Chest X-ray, PA view. Patient: 23 years old, sex M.
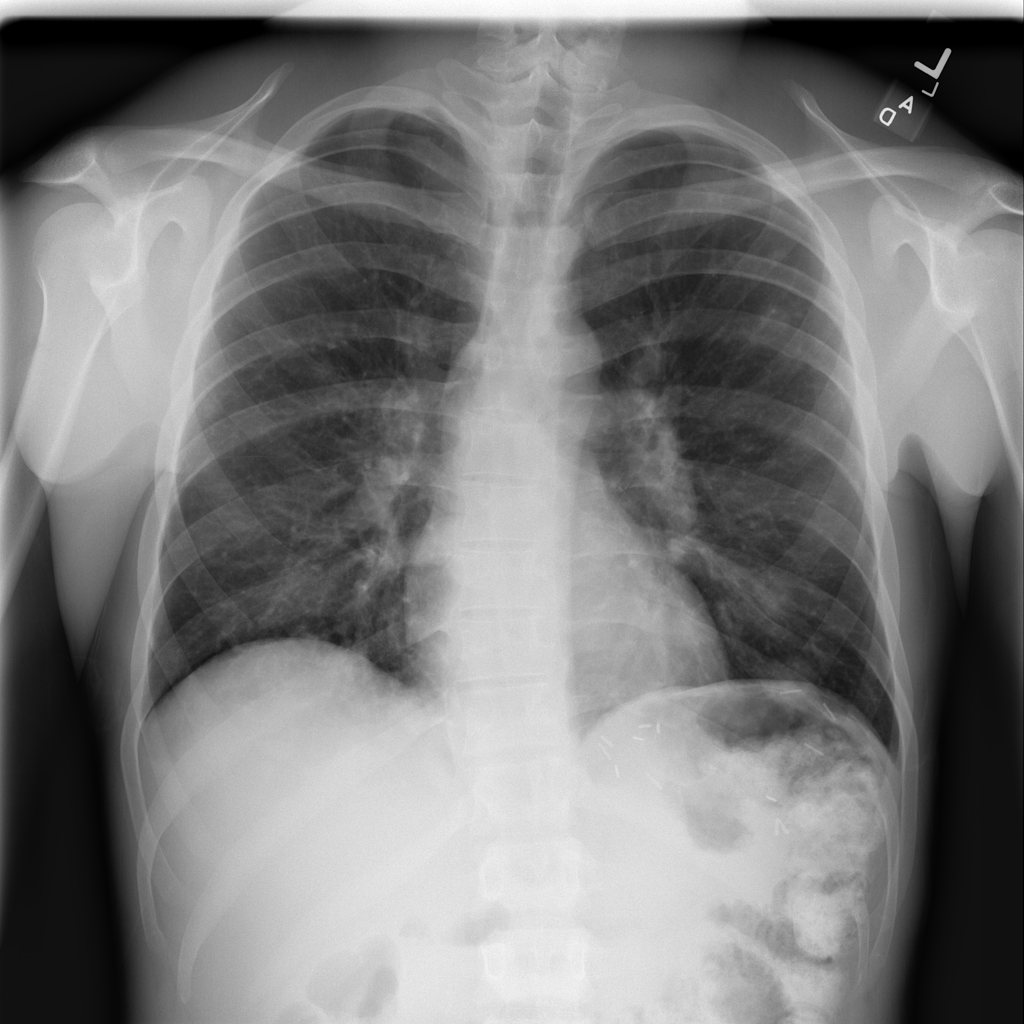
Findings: Nodule